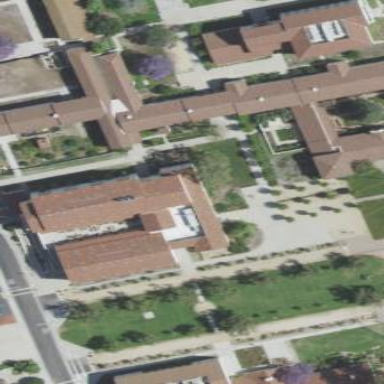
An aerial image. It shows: View of university building.